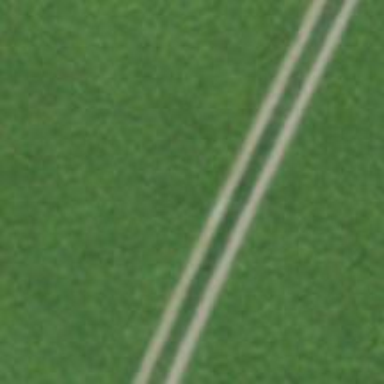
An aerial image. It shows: Unpaved track road with grade3 tracktype.